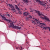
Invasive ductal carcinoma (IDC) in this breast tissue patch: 0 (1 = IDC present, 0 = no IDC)